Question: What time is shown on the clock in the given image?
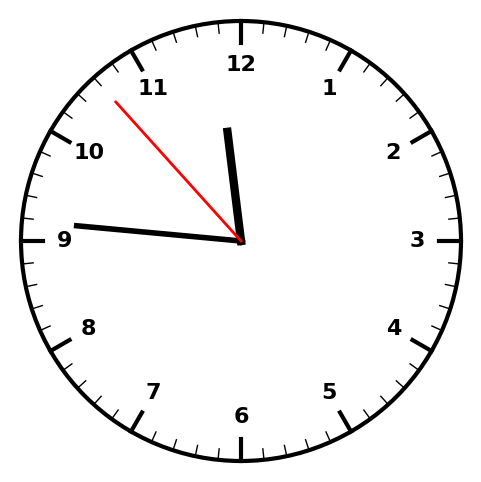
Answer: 11:45:53